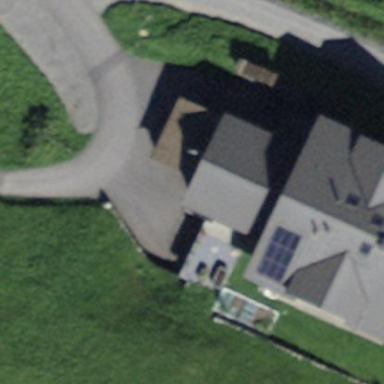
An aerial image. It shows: Rural barn.